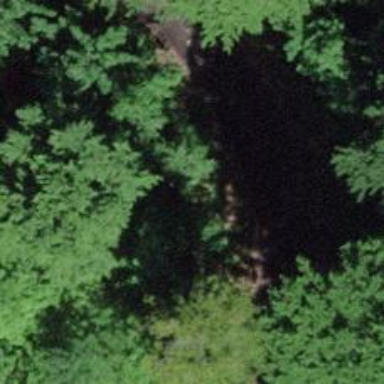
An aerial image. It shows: Culvert tunnel.